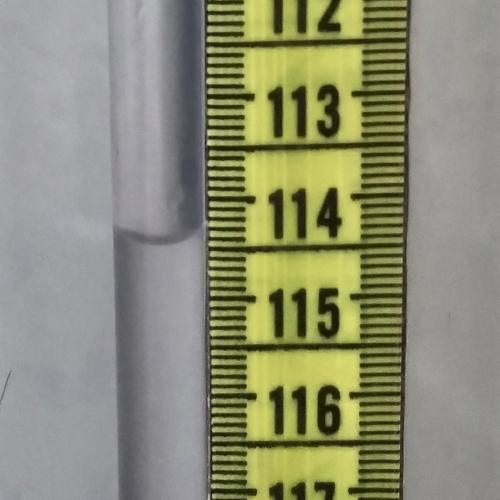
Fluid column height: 114.4 cm